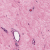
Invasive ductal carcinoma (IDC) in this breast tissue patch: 0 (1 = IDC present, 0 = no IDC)